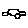
Label: car